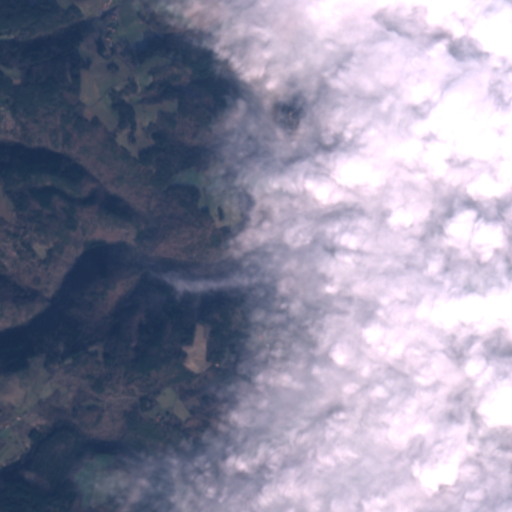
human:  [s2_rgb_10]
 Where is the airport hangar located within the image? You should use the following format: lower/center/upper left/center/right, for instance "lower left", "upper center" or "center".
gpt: The airport hangar is located in the upper right of the image.
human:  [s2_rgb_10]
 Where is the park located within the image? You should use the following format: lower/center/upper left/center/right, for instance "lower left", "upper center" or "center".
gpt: The park is located in the upper right of the image.
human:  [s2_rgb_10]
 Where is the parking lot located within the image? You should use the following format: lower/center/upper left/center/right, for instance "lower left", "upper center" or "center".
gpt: There is no parking lot in the image.